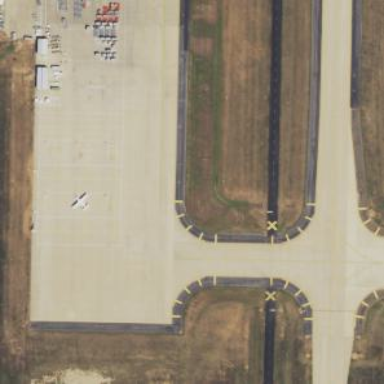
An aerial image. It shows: Image of taxiway at airport.